Interaction volume radius: 5 \u00c5
Interaction volume height: 20 \u00c5
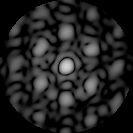
Disorder parameter: 0.5888